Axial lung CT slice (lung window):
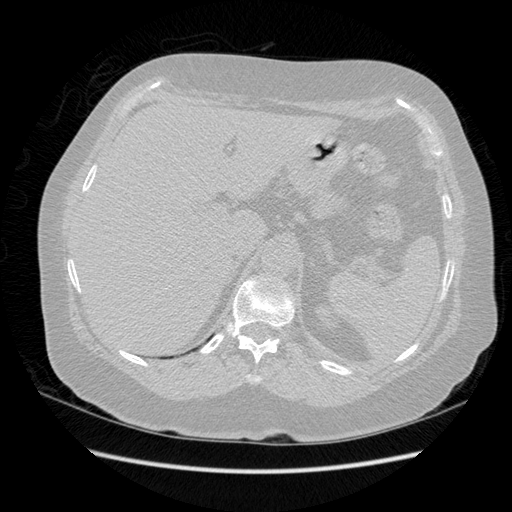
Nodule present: no